Question: I was trying to serialize an object to Json and return it to my view, but it fail in these two ways:
'''
var json = new JavaScriptSerializer().Serialize(vm);
var json = JsonConvert.SerializeObject(vm);
'''
Here is my full code of this controller method:
'''
public ActionResult Listagem(int id = 1)
{
int pagina = id;
var manager = new UserManager<ApplicationUser>(new UserStore<ApplicationUser>(new ApplicationDbContext()));
UsuariosViewModel vm = new UsuariosViewModel
{
Usuarios = manager.Users.Where(m => m.Ativo)
.OrderBy(m => m.Nome)
.Skip((pagina - 1) * UsuariosPorPagina)
.Take(UsuariosPorPagina),
Paginacao = new Paginacao
{
PaginaAtual = pagina,
ItensPorPagina = UsuariosPorPagina
}
};
vm.Paginacao.ItensTotal = manager.Users.Where(m => m.Ativo).Count();
//var json = new JavaScriptSerializer().Serialize(vm);
var json = JsonConvert.SerializeObject(vm);
return Content(json);
}
'''
And here is the error that I'm getting:

I can't figure out where is the DataReader that I left opened.
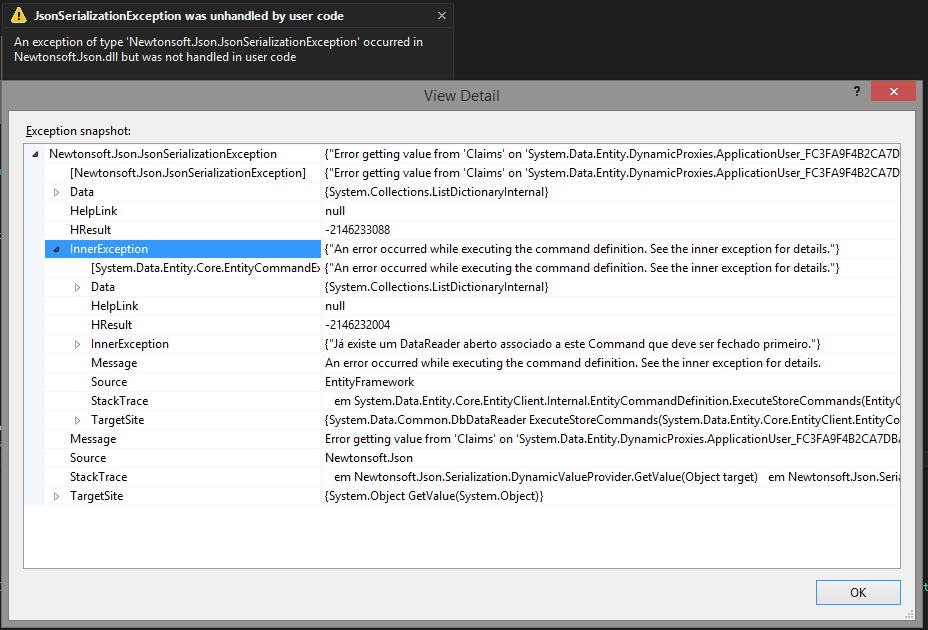
Answer: Entity Framework does not execute the extension methods directly but keeps the LINQ statements in memory until they are used. Through this behavior, your 'Usuarios' object is a non-evaluated LINQ query and will be exectued once the property is accessed (this can easily seen when debugging the code). To evaluate the query directly, you can add '.ToList()' to the statement, e.g.
'''
UsuariosViewModel vm = new UsuariosViewModel
{
Usuarios = manager.Users.Where(m => m.Ativo)
.OrderBy(m => m.Nome)
.Skip((pagina - 1) * UsuariosPorPagina)
.Take(UsuariosPorPagina)
.ToList(),
Paginacao = new Paginacao
{
PaginaAtual = pagina,
ItensPorPagina = UsuariosPorPagina
}
};
'''